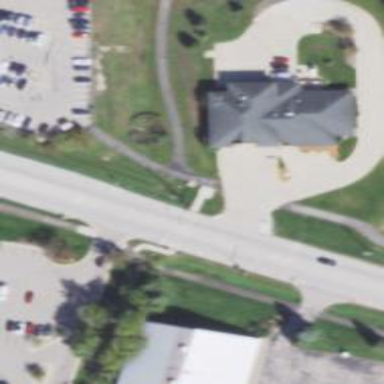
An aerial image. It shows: Driveway designated for fire station. It is service road.